Question: In a UML sequence diagram, how do I draw the process of creating an array of objects? E.g. (simplest case):
'''
object1.function = function() {
return [new Object2(), new Object2()];
};
'''
I presume that I just add new participants in order (as in the diagram below), is that correct? But is there any way to emphasize that they are elements of an array?
Thanks in advance.

'''
var Object1 = function() {};
var Object2 = function() {};
var object1 = new Object1();
object1.function = function() {
return [new Object2(), new Object2()];
};
alert( object1.function() ); // [object Object],[object Object]
'''
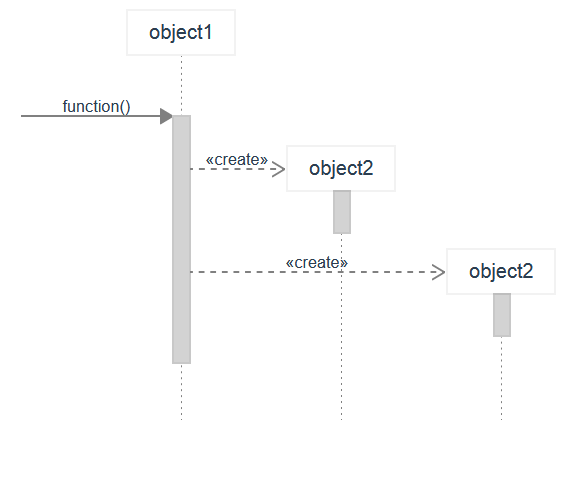
Answer: Yes, it's simply that you draw two life lines in your example. Each represents one of the returned instances.
However, if you are creating many instances at once it would in most cases be enough to show a single instance as life line and add a note about the remaining ones. I would refrain from artificial presentation of some stack-like instance blocks. It would be possible when you use stereotyped and define the representation in a guideline along with the profile. That depends on your business domain. I usually stick to Occam.